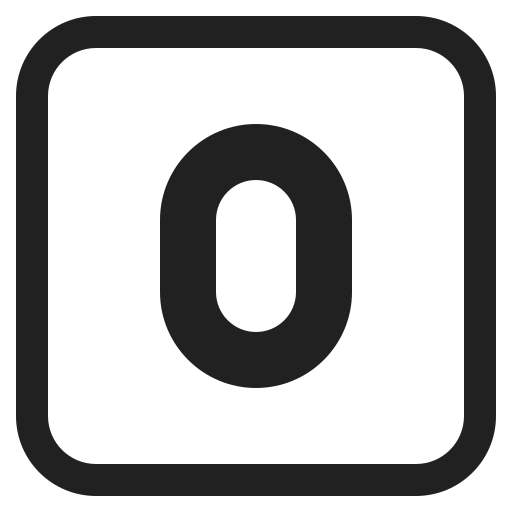
keycap 0 high contrast